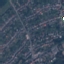
Land use / land cover class: Residential